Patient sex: M
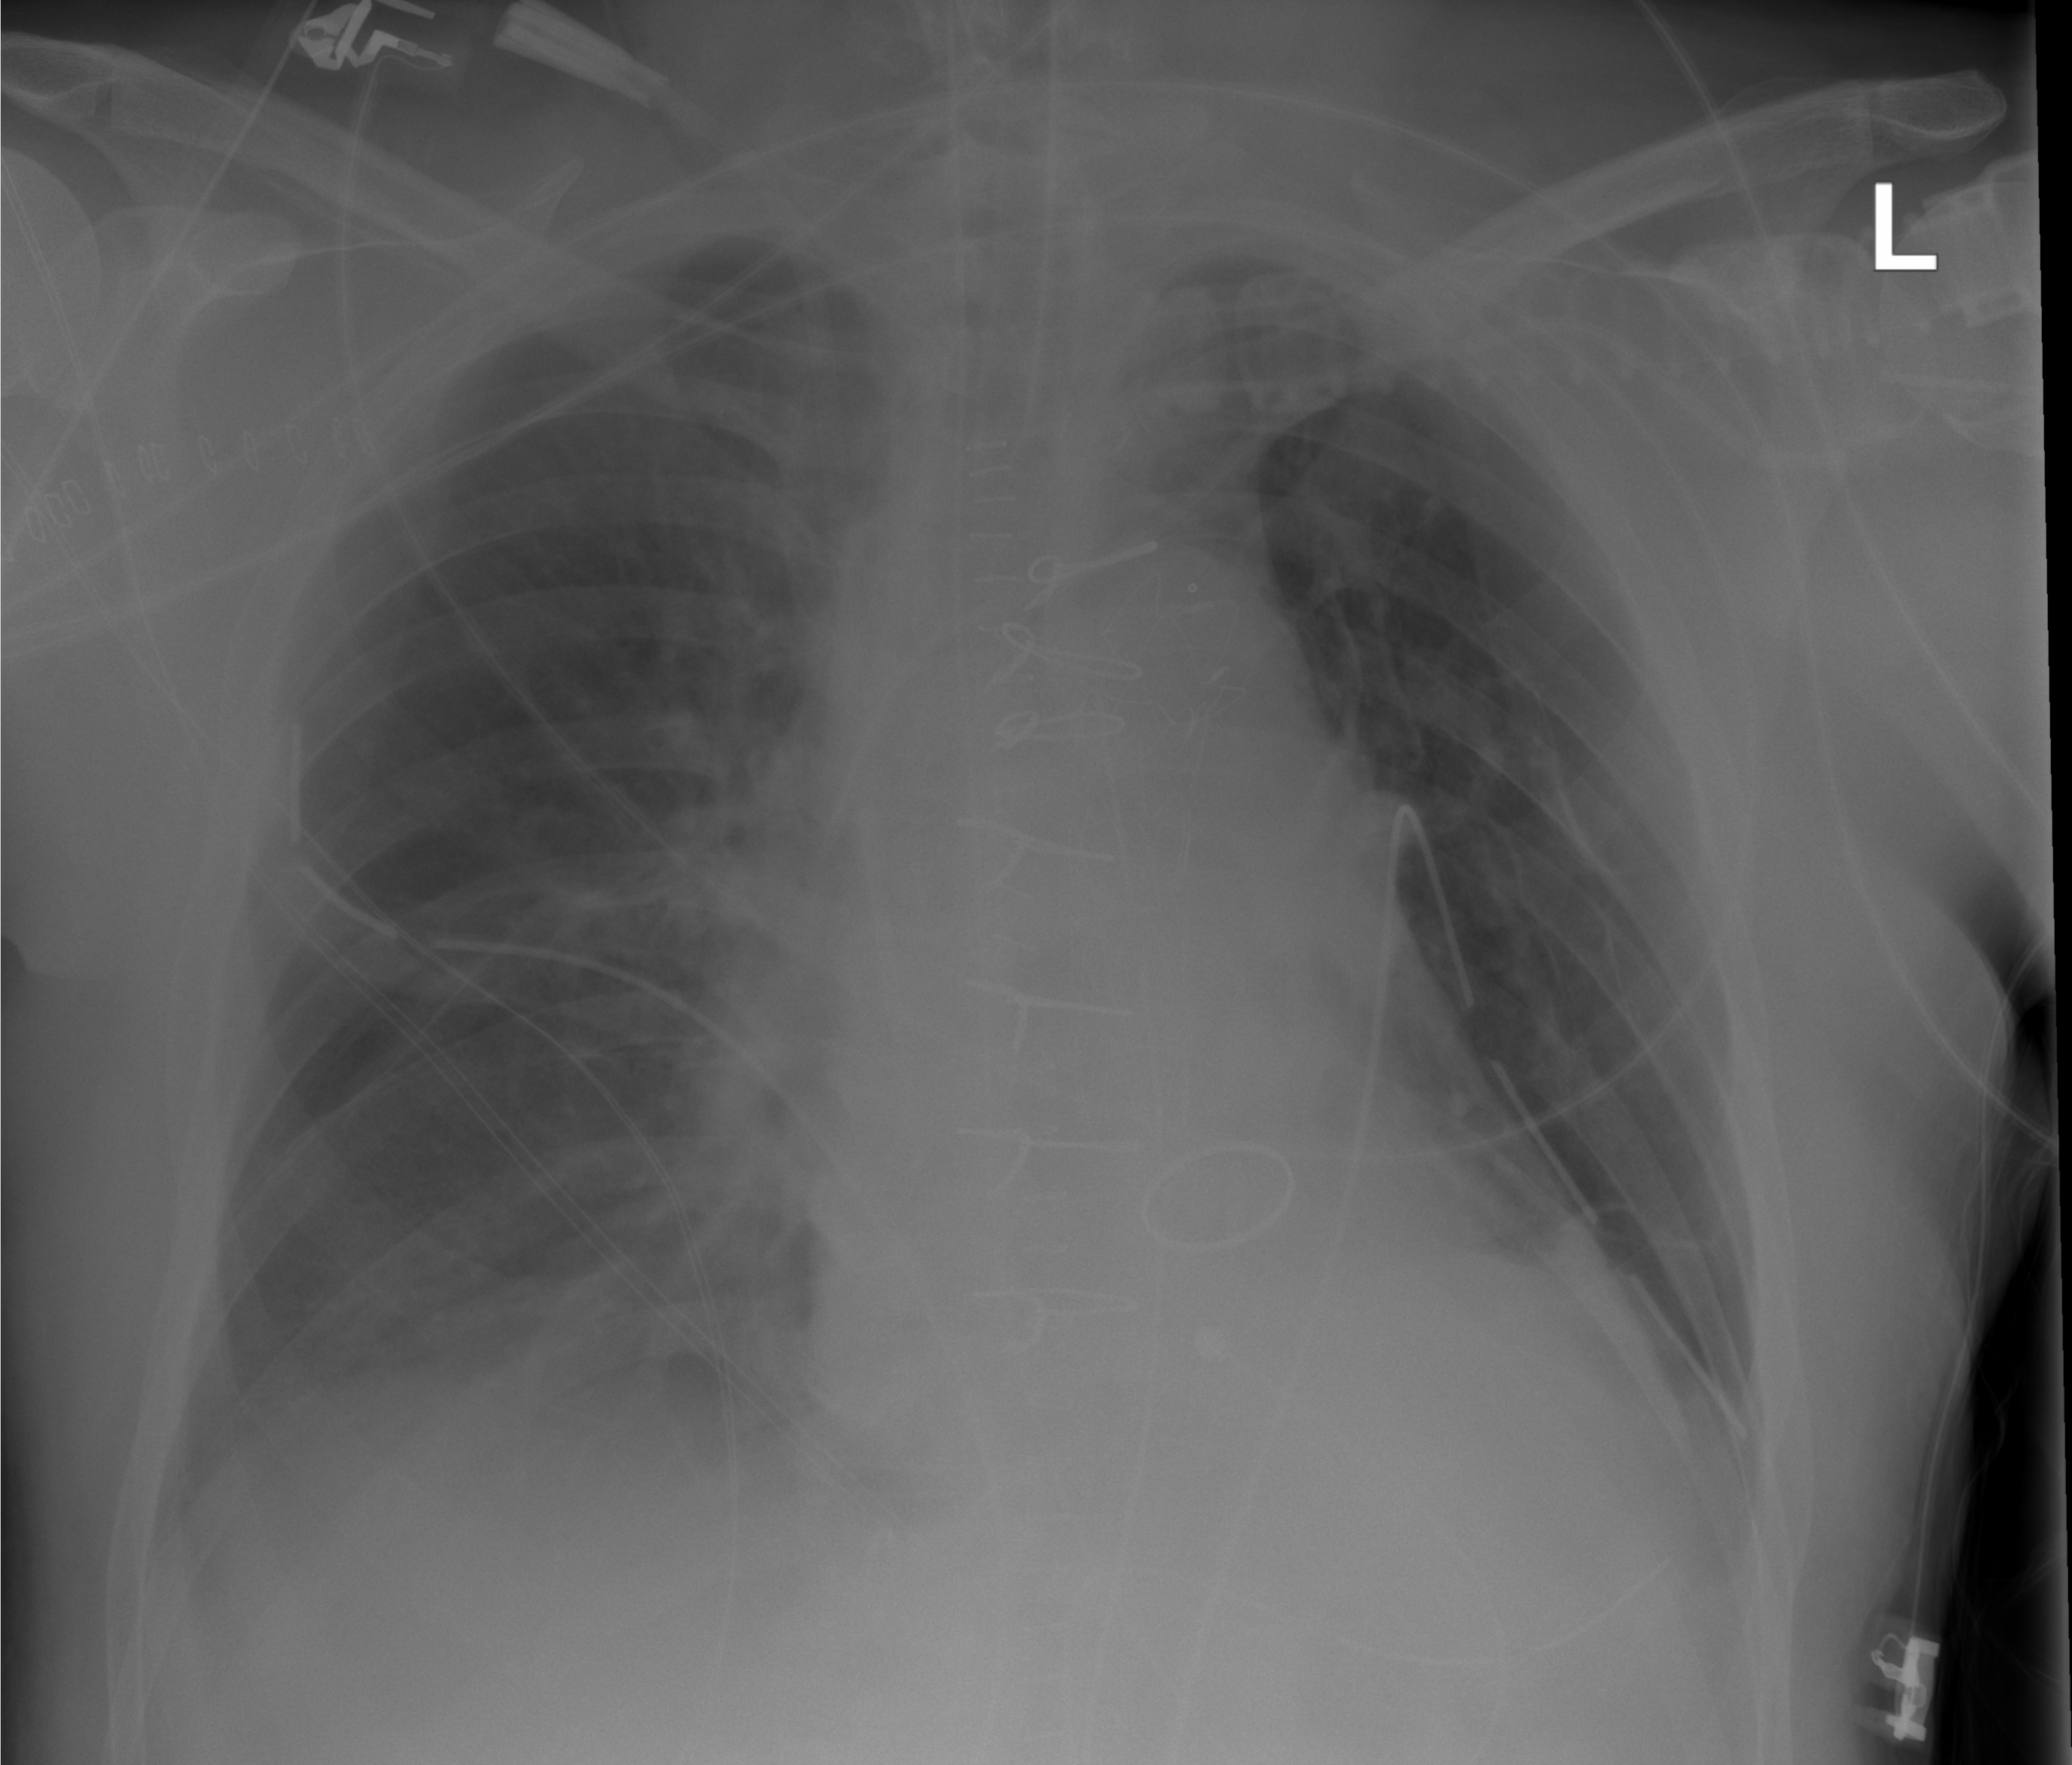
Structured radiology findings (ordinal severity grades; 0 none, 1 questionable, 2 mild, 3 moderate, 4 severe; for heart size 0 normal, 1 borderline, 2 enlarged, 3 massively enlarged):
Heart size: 0
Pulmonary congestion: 2
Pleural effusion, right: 0
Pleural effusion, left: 0
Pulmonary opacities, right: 2
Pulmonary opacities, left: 0
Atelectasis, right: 2
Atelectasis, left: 2